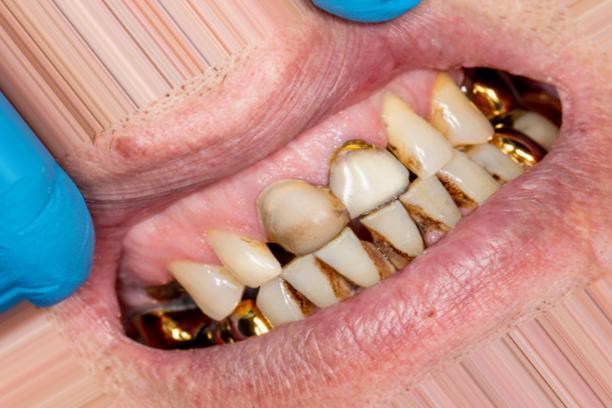
Condition: Caries